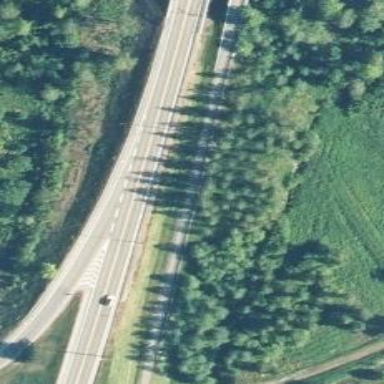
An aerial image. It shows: Asphalt road classified as primary highway.